Field crop: maize
Growth stage: 2
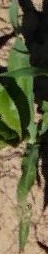
Species: maize